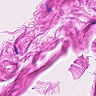
Metastatic tissue present: no